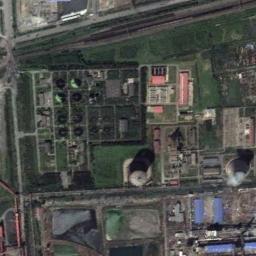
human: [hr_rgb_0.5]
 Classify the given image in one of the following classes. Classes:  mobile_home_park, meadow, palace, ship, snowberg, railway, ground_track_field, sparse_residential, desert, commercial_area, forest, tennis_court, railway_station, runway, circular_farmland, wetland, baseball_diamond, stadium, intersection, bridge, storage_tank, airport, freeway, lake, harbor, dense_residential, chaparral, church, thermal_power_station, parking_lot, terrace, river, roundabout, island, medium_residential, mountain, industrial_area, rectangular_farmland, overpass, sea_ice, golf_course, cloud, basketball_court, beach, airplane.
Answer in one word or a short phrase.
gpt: thermal_power_station